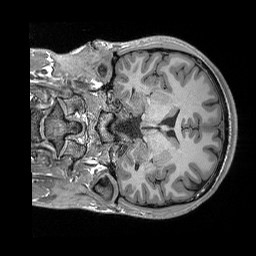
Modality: T1w
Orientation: coronal
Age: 21
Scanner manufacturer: siemens
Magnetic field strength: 3 T
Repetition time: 2.3 s
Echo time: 0.00296 s